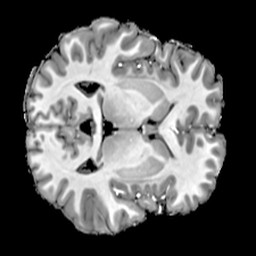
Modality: T1w
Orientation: axial
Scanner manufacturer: siemens
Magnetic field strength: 7 T